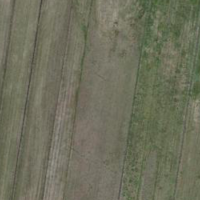
EUNIS habitat code: 23
Species observed at this site:
Milvus milvus